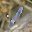
Label: 1